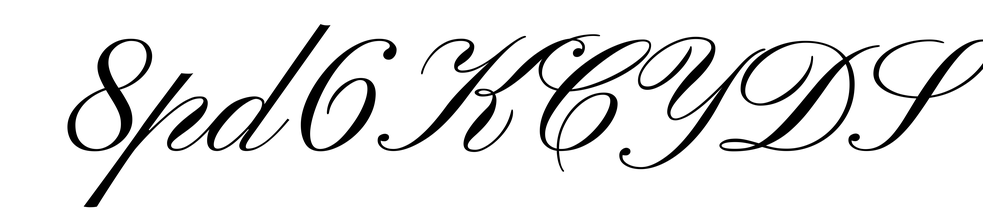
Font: PinyonScript-Regular